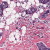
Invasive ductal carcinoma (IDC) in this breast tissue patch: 1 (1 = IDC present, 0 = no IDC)